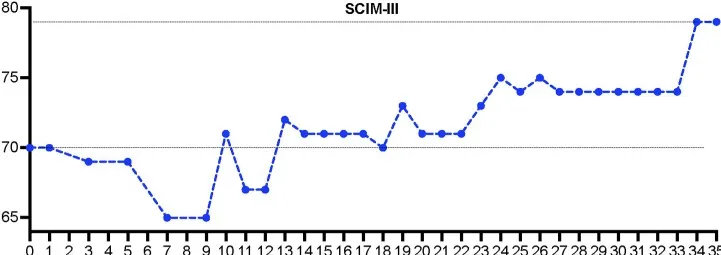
SCIM-III scores as evaluated by the investigator.
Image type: pathology (immunostaining)